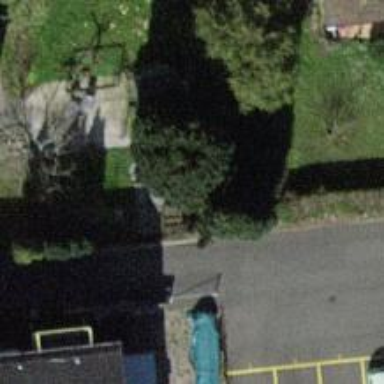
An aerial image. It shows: Urban tree with needle-leaved evergreen.